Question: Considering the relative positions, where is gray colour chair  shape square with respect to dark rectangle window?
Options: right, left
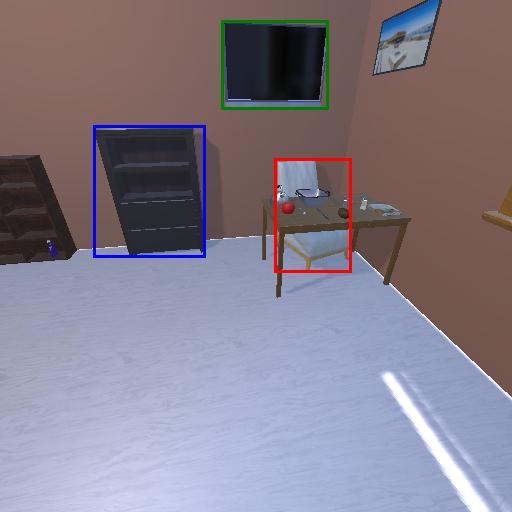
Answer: right